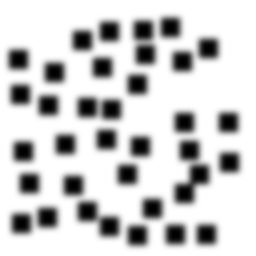
Squares: 36
Triangles: 0
Stars: 0
Total shapes: 36